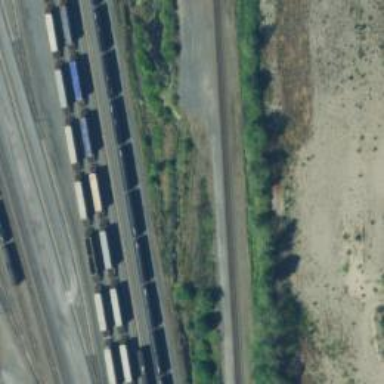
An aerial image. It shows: Abandoned railway.